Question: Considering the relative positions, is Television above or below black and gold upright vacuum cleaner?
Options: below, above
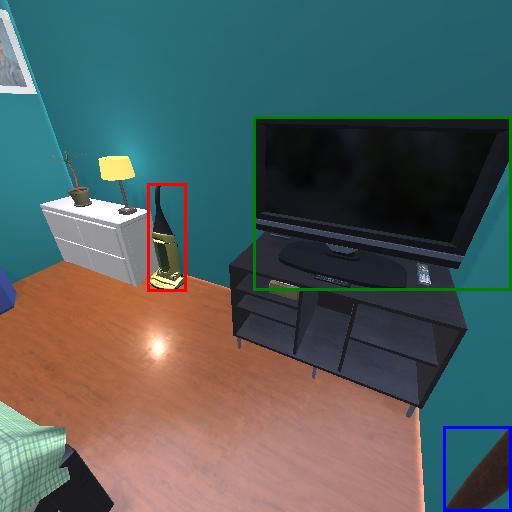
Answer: below